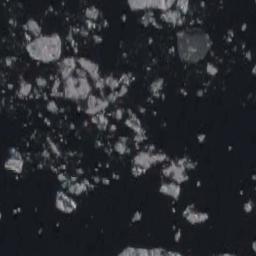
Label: sea_ice